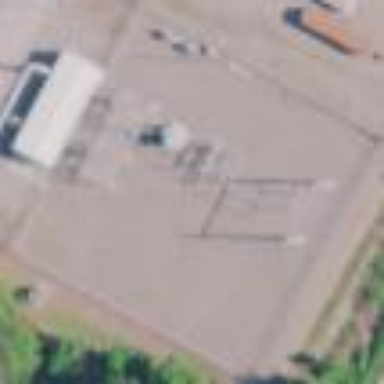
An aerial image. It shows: Industrial power substation enclosed by fence.